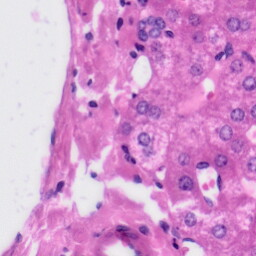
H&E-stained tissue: Liver